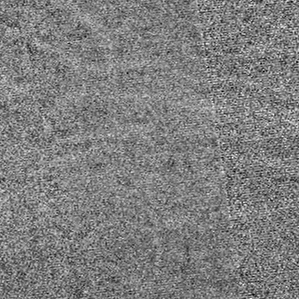
Label: frost